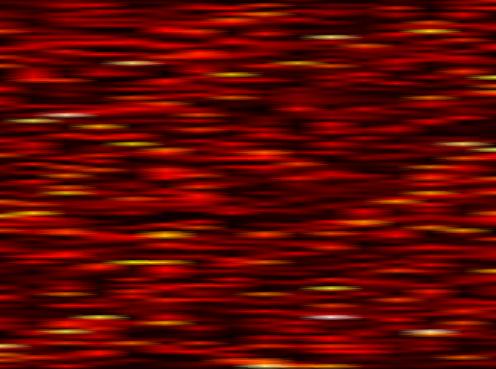
Label: UFMC